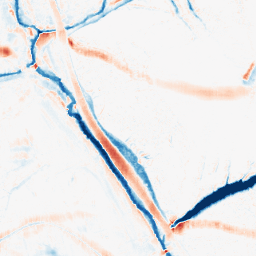
Category: morphological
Decomposition family: morphological_ellipse
Decomposition parameters: operation: average
width: 20
height: 10
Upsampling method: sinc_blackman
Upsampling parameters: scale: 4
kernel_size: 8
Upsampling scale: 4